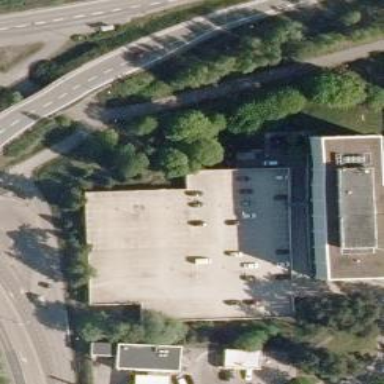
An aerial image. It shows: Multi-storey parking building.